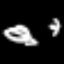
Label: squiggle